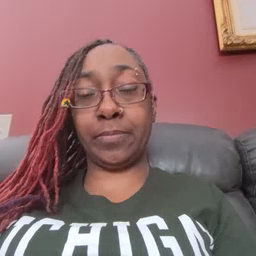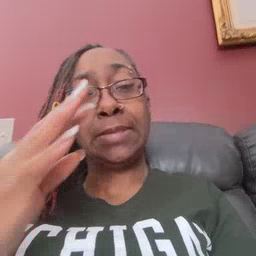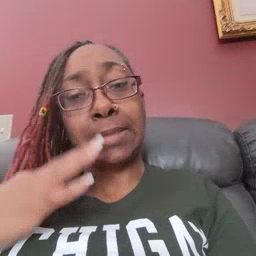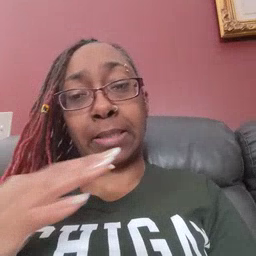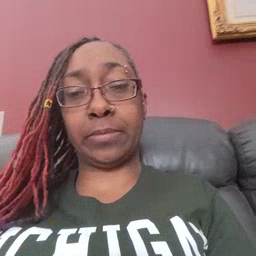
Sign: sad